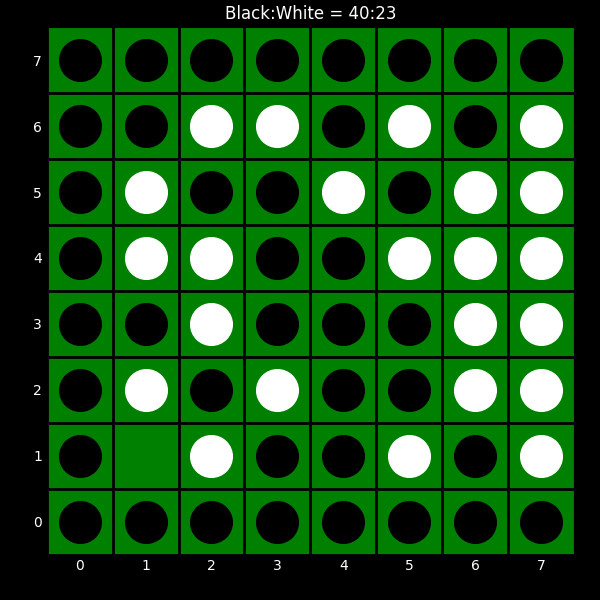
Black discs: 40
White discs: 23